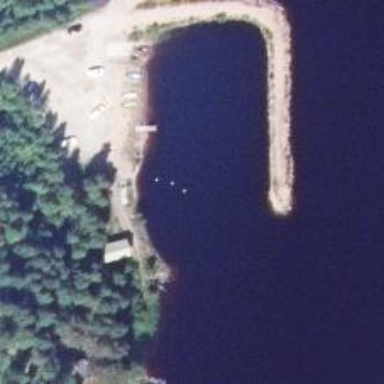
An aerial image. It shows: Pier with mooring facilities.